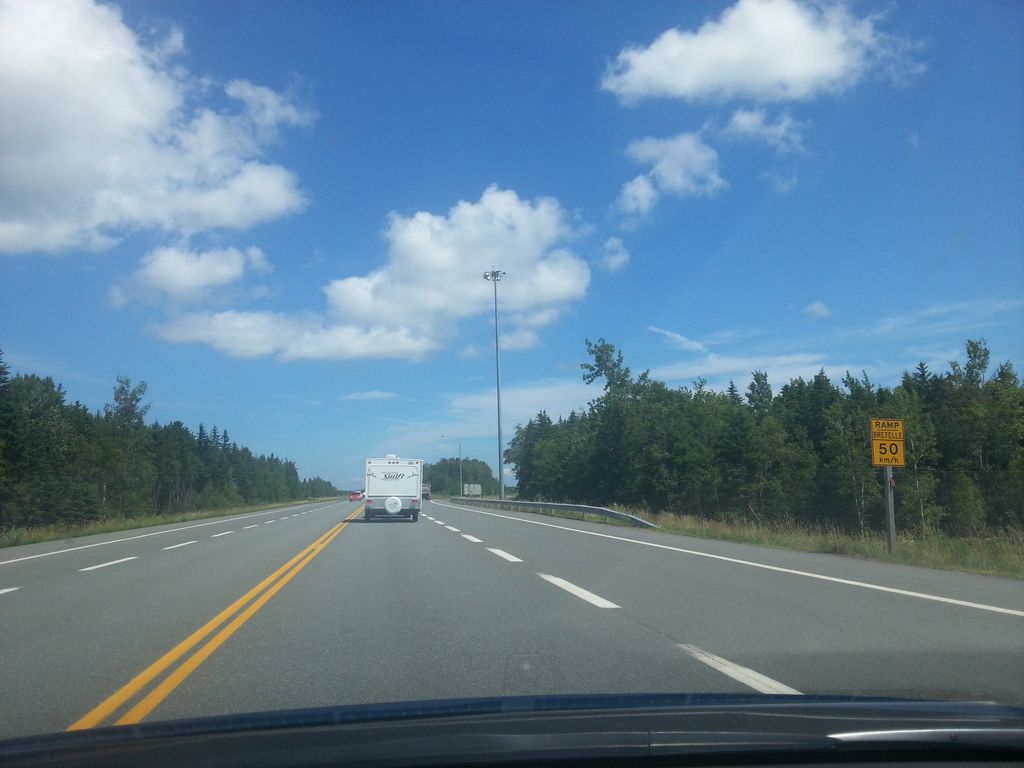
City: charlottetown